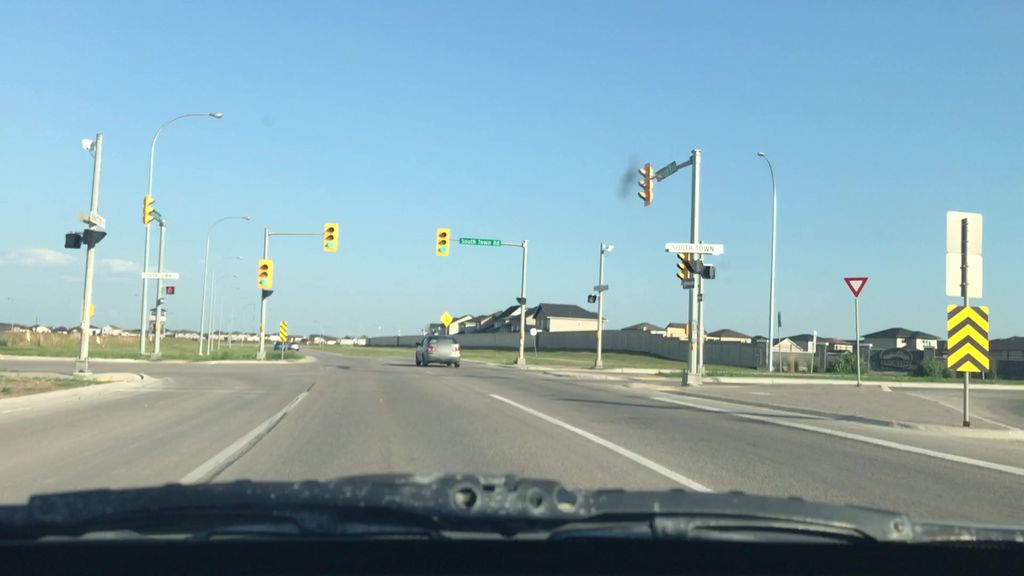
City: winnipeg